Interaction volume radius: 10 \u00c5
Interaction volume height: 10 \u00c5
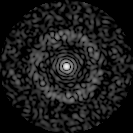
Disorder parameter: 0.851